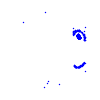
Particle: pion